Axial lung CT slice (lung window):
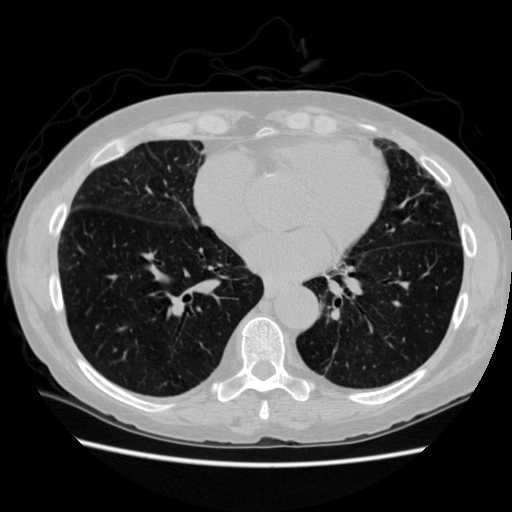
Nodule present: no